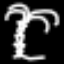
Label: palm tree